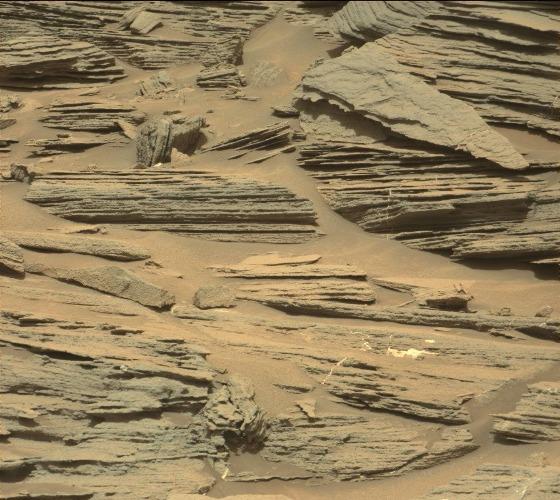
Terrain classes present: Bedrock, Gravel / Sand / Soil, Rock, Shadow